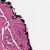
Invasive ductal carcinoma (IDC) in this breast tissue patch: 0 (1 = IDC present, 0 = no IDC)